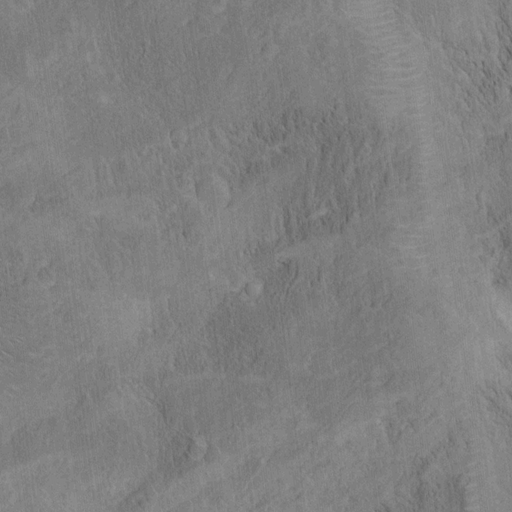
Classes present: Background